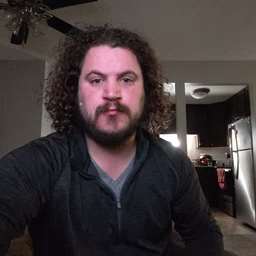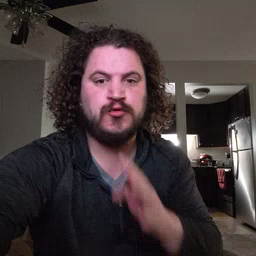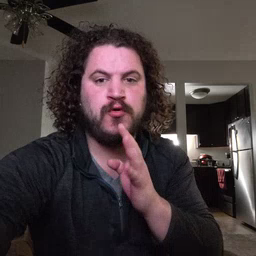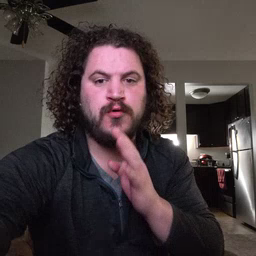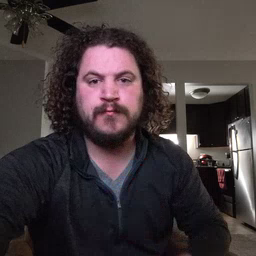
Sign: talk